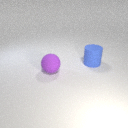
large purple rubber sphere to the left of large blue rubber cylinder